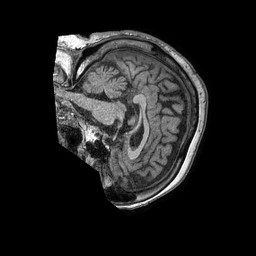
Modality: T1w
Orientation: sagittal
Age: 87
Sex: female
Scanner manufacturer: philips
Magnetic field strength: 1.5 T
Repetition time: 0.007863 s
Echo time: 0.003595 s